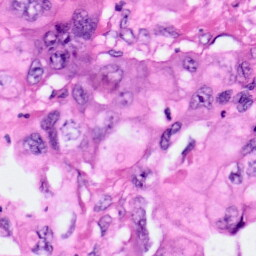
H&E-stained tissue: Pancreatic